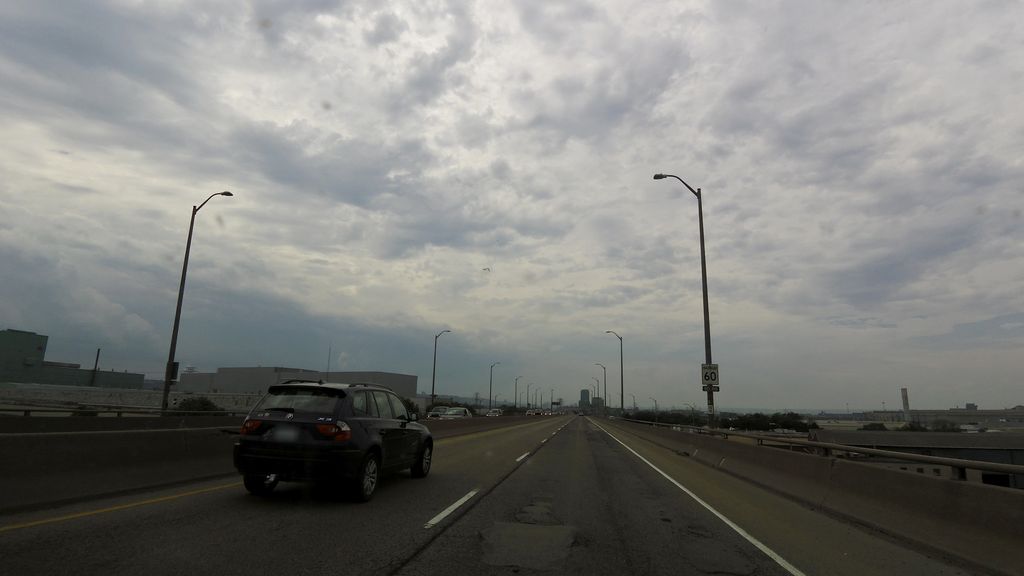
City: hamilton